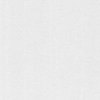
Label: dusty